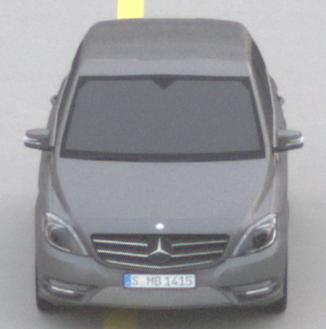
Make: Mercedes-Benz
Model: B 180 BlueEFFICIENCY
Detailed model: B-Class (246)
Model produced from: 2011/11
Model produced until: 2012/10
Doors: 5
Color: gray
Road condition: dry road
Daytime: sunrise or sunset
Contrast: low contrast